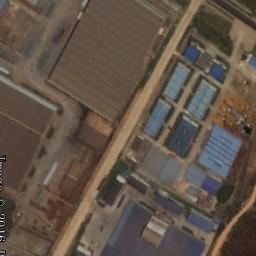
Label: industrial_area